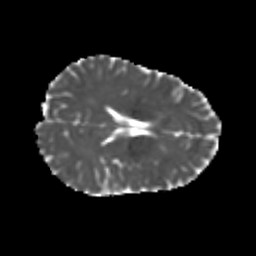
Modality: MD
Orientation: axial
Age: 21
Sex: female
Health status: healthy
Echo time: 0.074 s